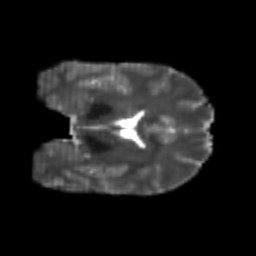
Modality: T2w
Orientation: coronal
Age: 24
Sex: male
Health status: healthy
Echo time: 0.074 s